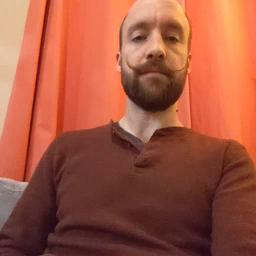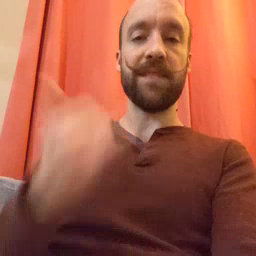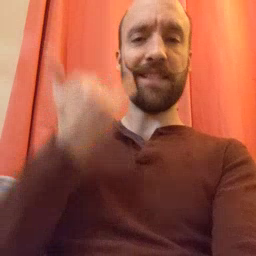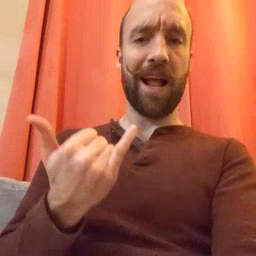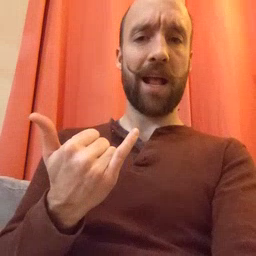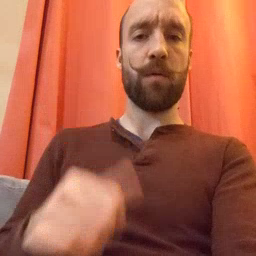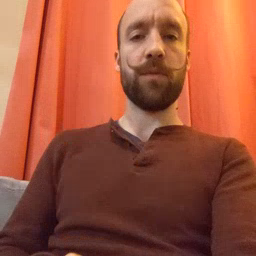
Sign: now